Question: I am trying to compare a column filled with dates with the current date. If a date in the column is smaller than current date then i paint the whole row in red. My code is below:
'''
With wb8.Sheets(1)
For Each rCell In .Range(.Cells(2, "W"), .Cells(.Rows.Count, "W").End(xlUp))
If IsDate(rCell) Then
If Format(rCell, "dd.mm.yyyy") < Format(Date, "dd.mm.yyyy") Then
rCell.EntireRow.Interior.Color = RGB(255, 0, 0)
End If
End If
Next rCell
End With
'''
Now this code works but the results are not accurate as it is seen in the image below

I suspect that the comparison is not working properly but i am not that skilled in VBA so can't find the problem. Could someone help me out please?
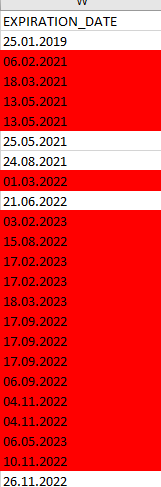
Answer: From <URL>:
> When you enter a date, the date is converted into a serial number that
represents the number of elapsed days starting with 1 for January 1,
1900. For example, if you enter July 5, 1998, Excel converts the date to the serial number 35981.
This means that you can simply compare the serial numbers as integers.
'''
If rCell.Value < Date Then
rCell.EntireRow.Interior.Color = RGB(255, 0, 0)
End If
'''